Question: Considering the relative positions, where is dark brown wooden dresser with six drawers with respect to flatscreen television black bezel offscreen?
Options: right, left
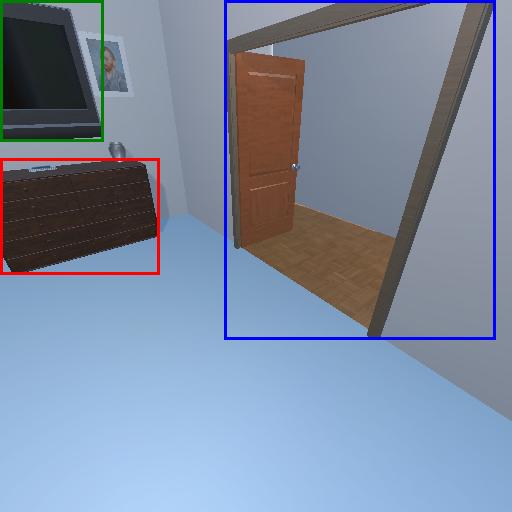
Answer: right